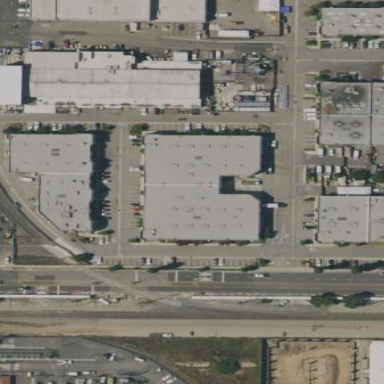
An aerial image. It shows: Warehouse.